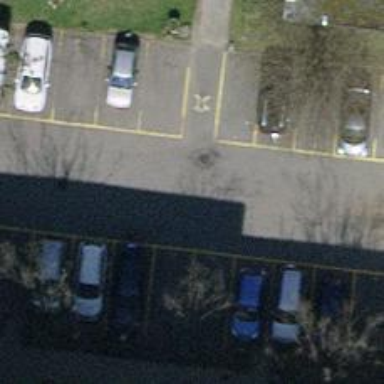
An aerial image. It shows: Asphalt parking aisle road for service vehicles.